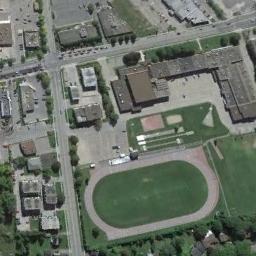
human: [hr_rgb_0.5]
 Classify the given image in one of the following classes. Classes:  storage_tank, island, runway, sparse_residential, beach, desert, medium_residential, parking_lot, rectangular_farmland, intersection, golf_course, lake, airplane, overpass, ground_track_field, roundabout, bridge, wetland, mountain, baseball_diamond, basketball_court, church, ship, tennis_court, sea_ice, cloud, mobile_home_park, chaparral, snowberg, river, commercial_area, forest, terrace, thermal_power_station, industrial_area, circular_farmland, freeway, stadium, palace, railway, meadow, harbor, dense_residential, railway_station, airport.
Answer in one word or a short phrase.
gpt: ground_track_field